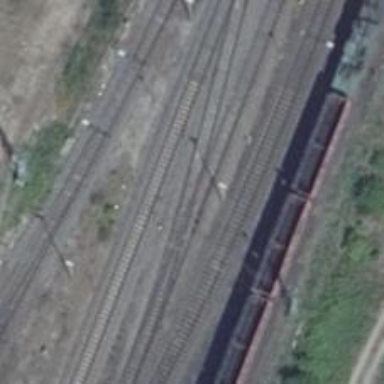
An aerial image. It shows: Railway yard with electrified contact lines.